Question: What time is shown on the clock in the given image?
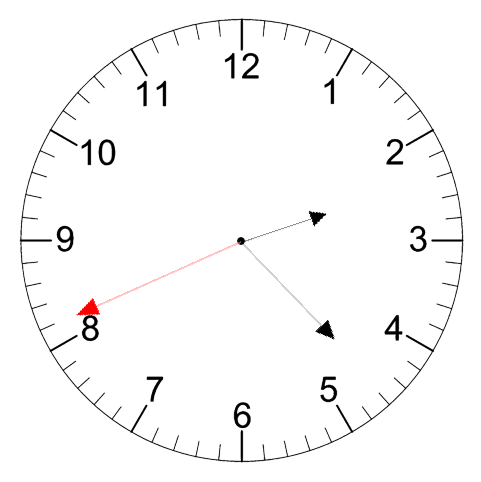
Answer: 02:22:41